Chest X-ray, AP view. Patient: 53 years old, sex M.
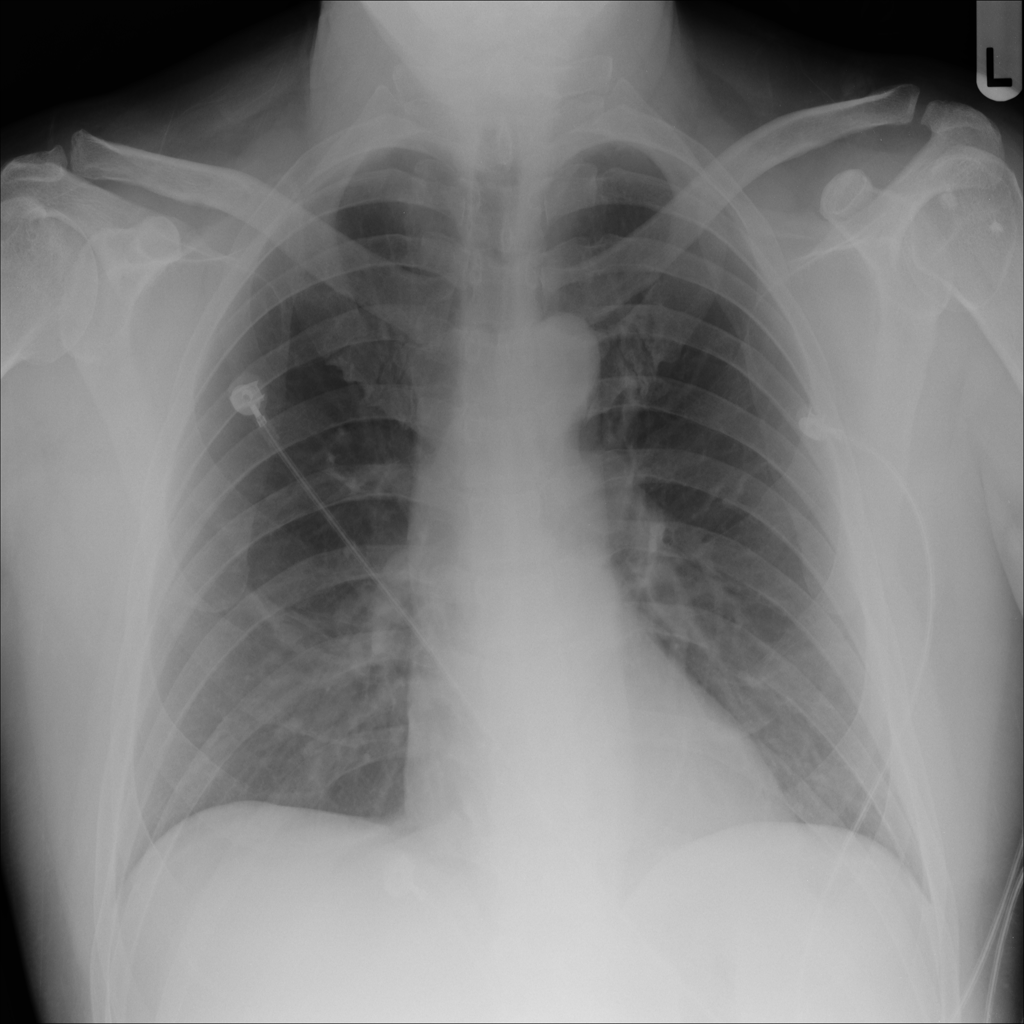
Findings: Atelectasis